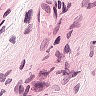
Metastatic tissue present: no